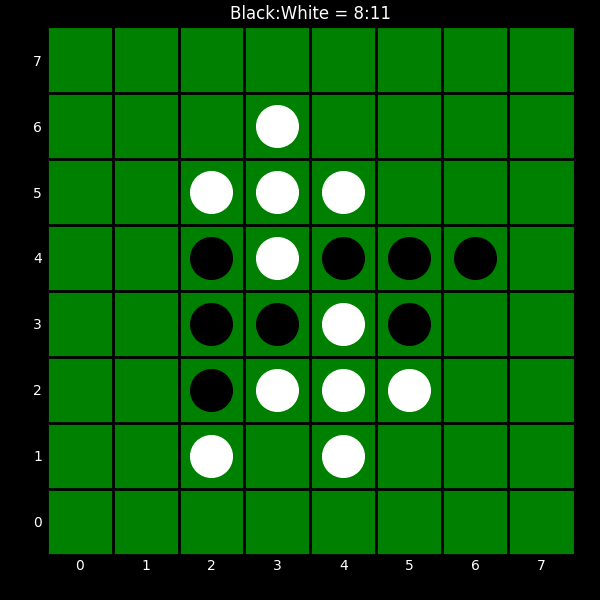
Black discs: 8
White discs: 11